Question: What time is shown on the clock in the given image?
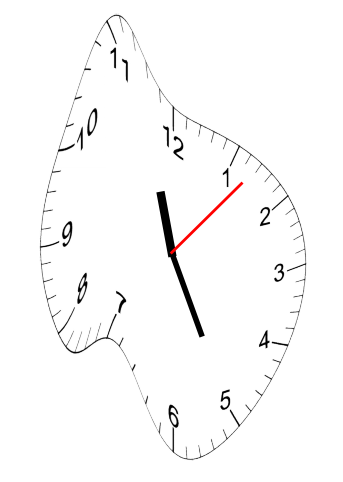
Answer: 11:25:07